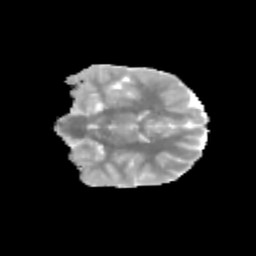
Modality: MD
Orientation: coronal
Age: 11
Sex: female
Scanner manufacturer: siemens
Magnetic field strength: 3 T
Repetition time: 3.8 s
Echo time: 0.07 s